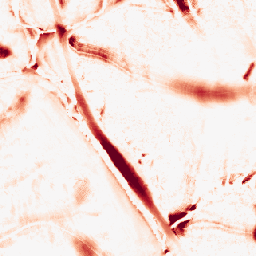
Category: morphological
Decomposition family: morphological
Decomposition parameters: operation: opening
size: 20
Upsampling method: area
Upsampling parameters: scale: 8
Upsampling scale: 8